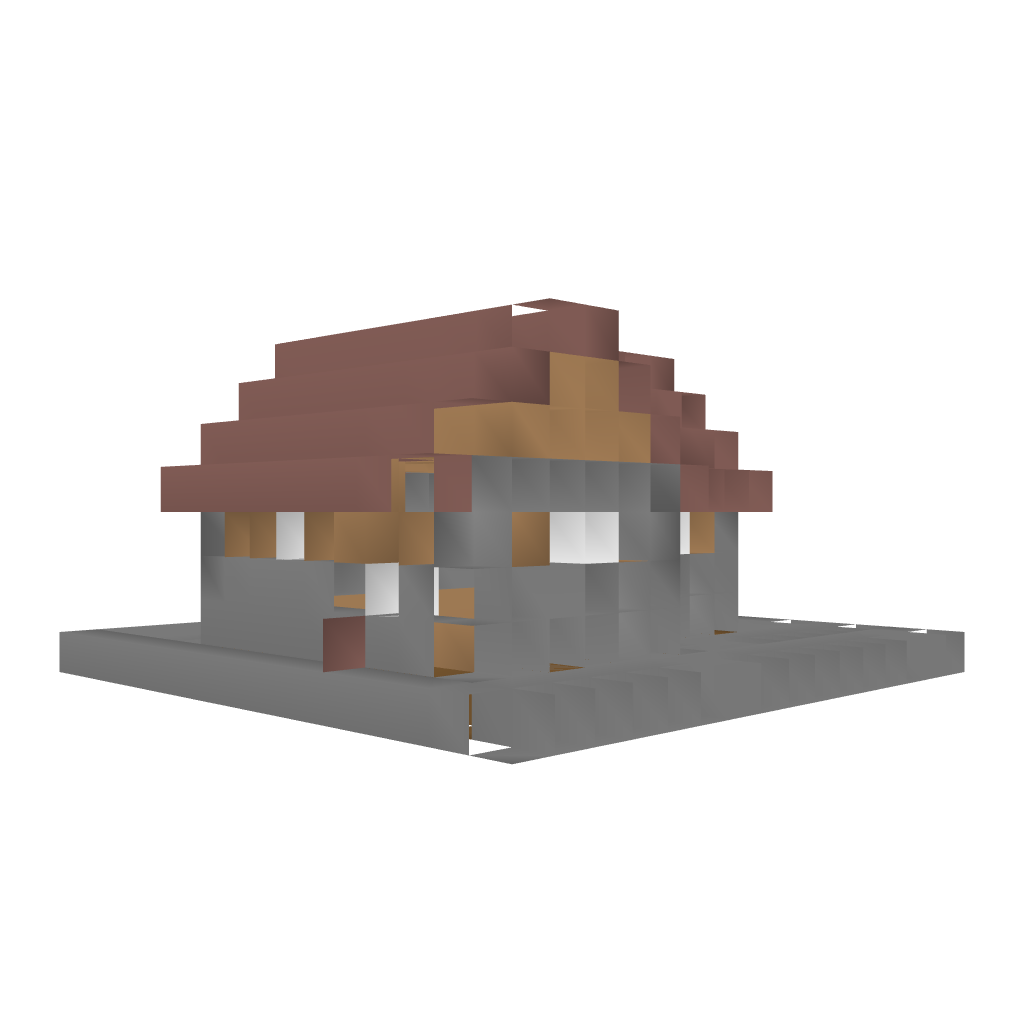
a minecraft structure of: Blocks Ahoy Hotel good quality